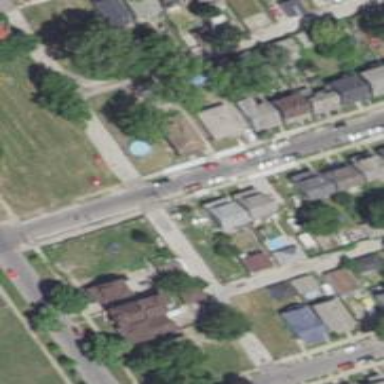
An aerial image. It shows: Alley classified as service road.